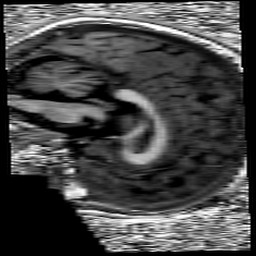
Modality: UNIT1
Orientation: sagittal
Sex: male
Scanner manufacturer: siemens
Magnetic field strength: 3 T
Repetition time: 5 s
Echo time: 0.00368 s